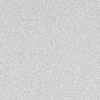
Atmospheric dust classification: dusty